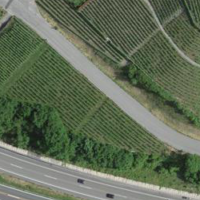
EUNIS habitat code: 57
Species observed at this site:
Cydonia oblonga